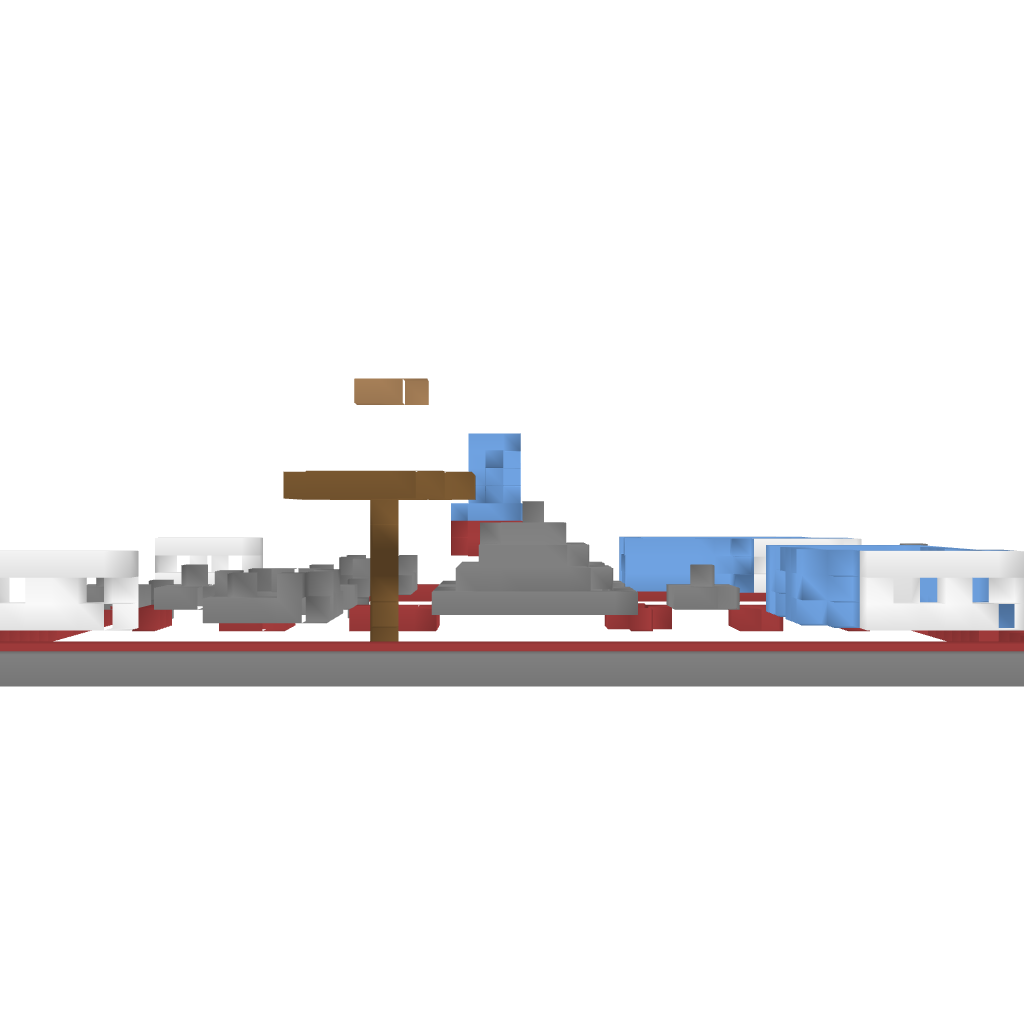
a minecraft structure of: GunFun bad low quality